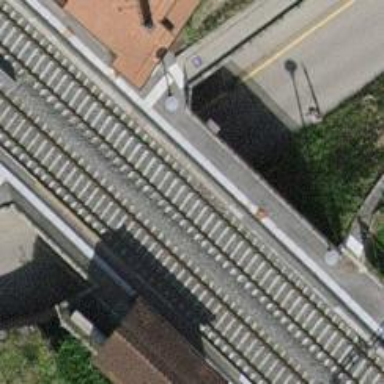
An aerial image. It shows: Public transport stop position.